Question: I have some custom meta boxes on WordPress, storing some information such as page titles and descriptions, but I am having a bit of a problem which I can't wrap my head around.
The meta input boxes need to be able to accept " and ' (Speech marks and apostrophes), and WordPress is storing the data fine, and I can display it fine on the front end, but when it is echo'd back into the '<input>' box, it messes up because its trying to print something like this:
E.g: '<input value="Hello we're called "example" and we suck" />'
So no matter how I go about it, it's being printed in the page edit screen (once I save) like this:

or something to a similar effect. Because I need the use of both characters, I can't use either of them to wrap the attributes in as an easy fix.
I'm just having a bit of a brainfart but really can't figure out the logic behind a solution to solve this, because if I escape the characters, they will just get shown to the end user as 'Hello we're called &quot;example&quot; and we suck' which will confuse them even more.
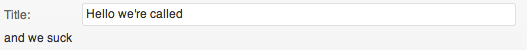
Answer: Encode with 'esc_attr()', example from the <URL>:
'''
echo '<input type="text" name="fname" value="' . esc_attr( $_POST['fname'] ) . '">';
'''